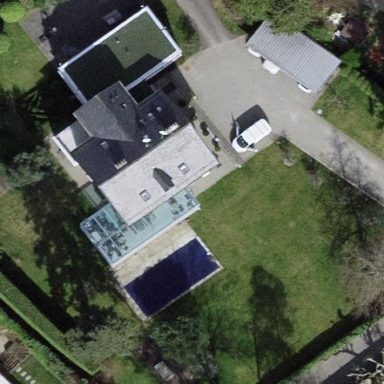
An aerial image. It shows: Garden surrounded by fence.